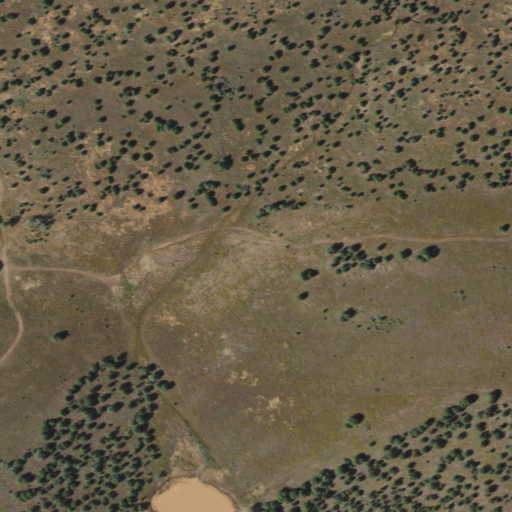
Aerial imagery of plain(s) in Arizona named Indian Flat containing shrub, grassland, and evergreen forest